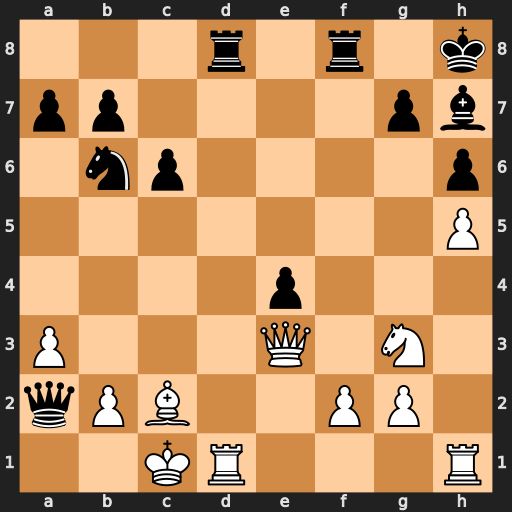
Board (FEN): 3r1r1k/pp4pb/1np4p/7P/4p3/P3Q1N1/qPB2PP1/2KR3R
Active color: w
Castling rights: -
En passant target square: -
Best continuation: Bb3 Qa1+ Kc2 Qxd1+ Rxd1